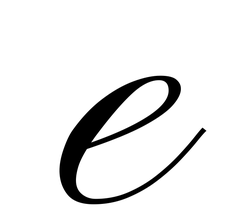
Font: PinyonScript-Regular